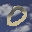
Label: 0